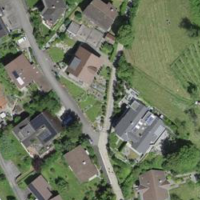
EUNIS habitat code: 55
Species observed at this site:
Abraxas sylvata